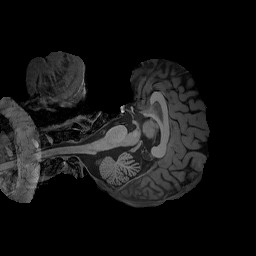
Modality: T1w
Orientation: axial
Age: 36
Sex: female
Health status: healthy